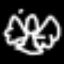
Label: angel